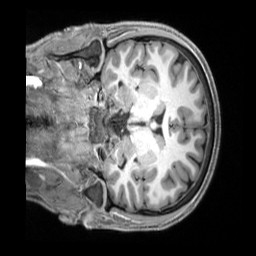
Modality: T1w
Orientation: coronal
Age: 28
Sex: male
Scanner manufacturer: siemens
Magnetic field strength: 3 T
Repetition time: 2.3 s
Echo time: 0.00229 s